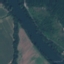
Label: River